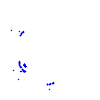
Particle: kaon